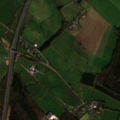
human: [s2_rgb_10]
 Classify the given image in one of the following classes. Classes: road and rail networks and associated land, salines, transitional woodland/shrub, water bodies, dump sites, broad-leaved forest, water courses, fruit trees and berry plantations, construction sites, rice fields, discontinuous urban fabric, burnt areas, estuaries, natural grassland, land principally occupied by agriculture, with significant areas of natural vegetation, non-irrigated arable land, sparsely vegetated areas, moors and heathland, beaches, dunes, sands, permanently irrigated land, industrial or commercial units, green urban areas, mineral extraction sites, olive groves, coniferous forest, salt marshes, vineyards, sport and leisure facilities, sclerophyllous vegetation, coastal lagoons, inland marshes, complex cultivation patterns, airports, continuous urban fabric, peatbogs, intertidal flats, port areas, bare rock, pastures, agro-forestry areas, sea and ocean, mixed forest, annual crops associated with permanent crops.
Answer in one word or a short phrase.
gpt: road and rail networks and associated land, pastures, transitional woodland/shrub